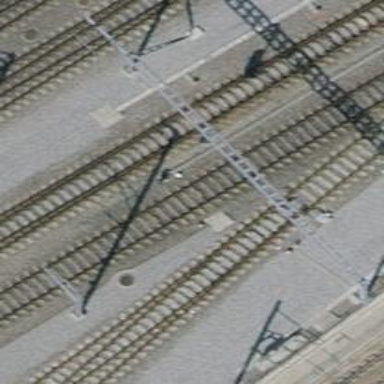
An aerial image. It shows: Railway signal.